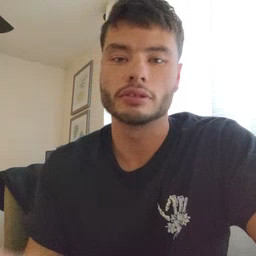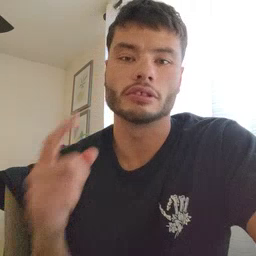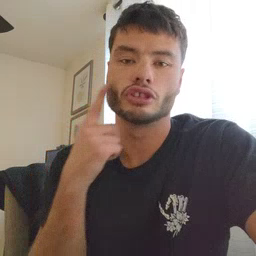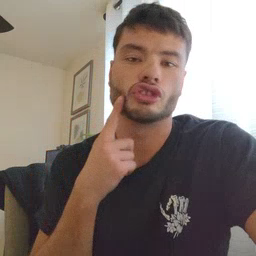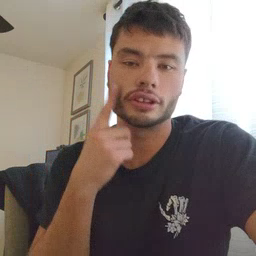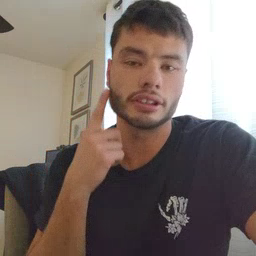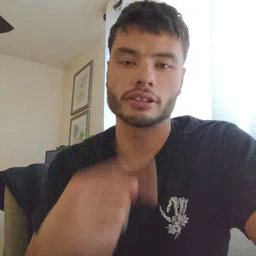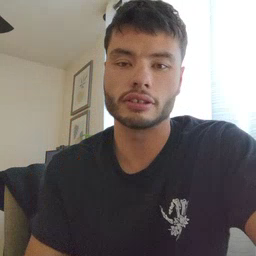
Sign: cheek